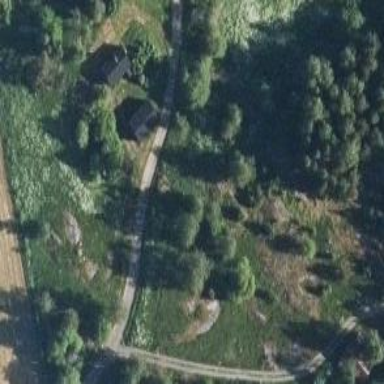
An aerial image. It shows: Unclassified road.